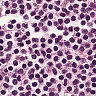
Metastatic tissue present: no